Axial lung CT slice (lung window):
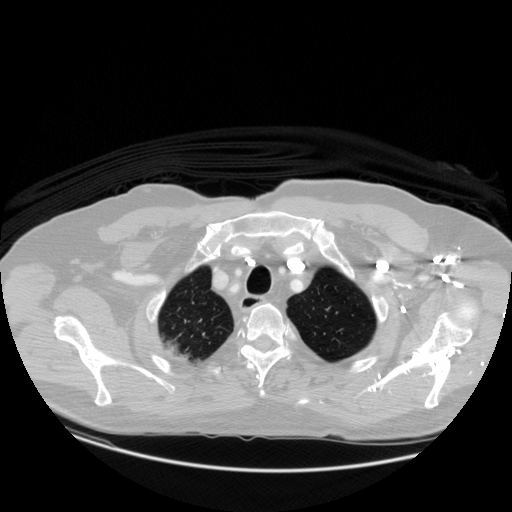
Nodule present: no